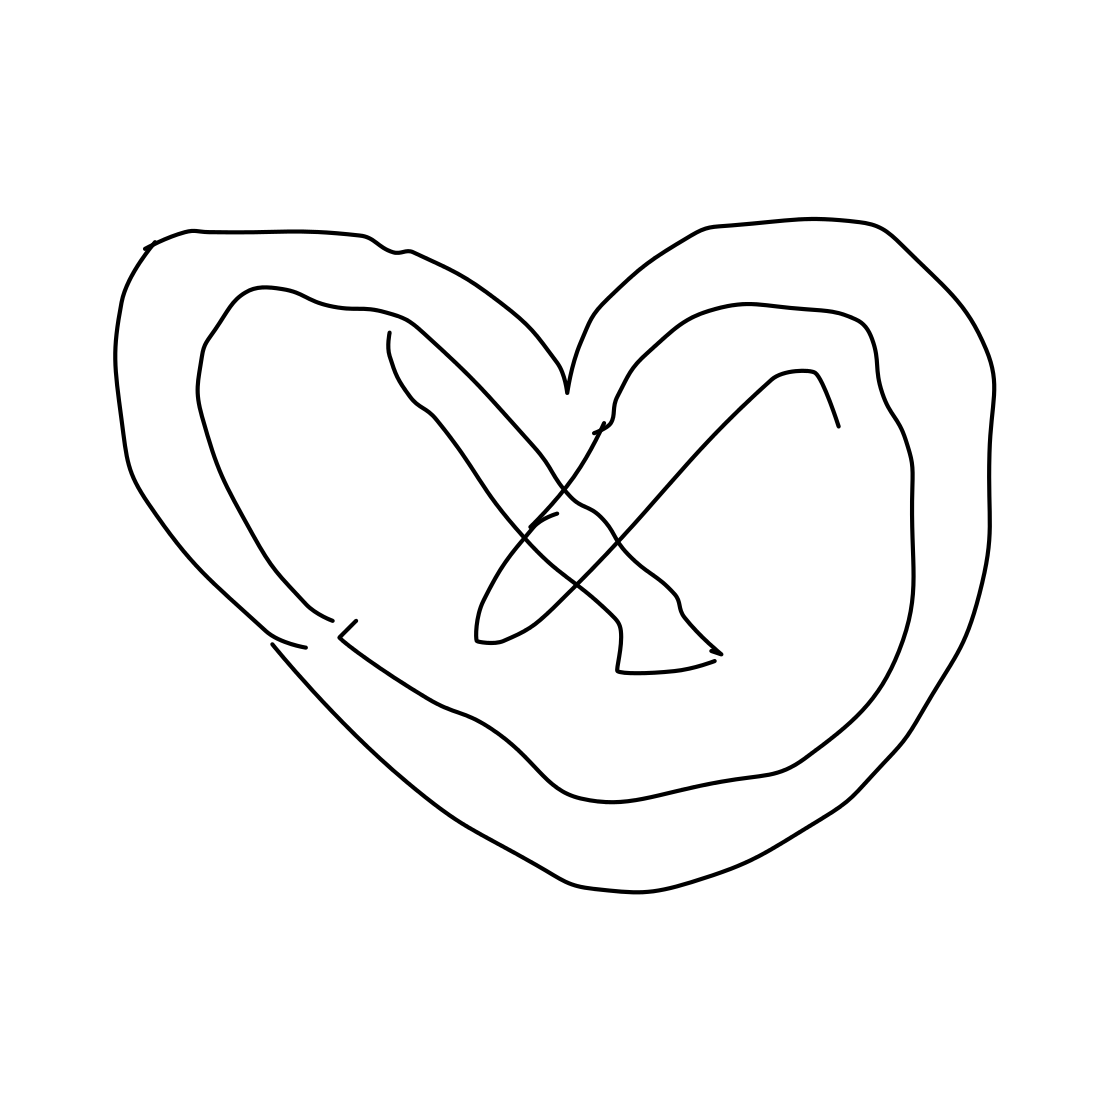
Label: pretzel